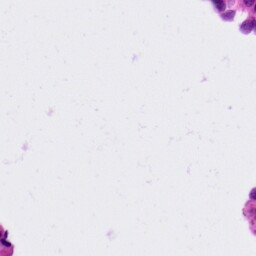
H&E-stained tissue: Ovarian